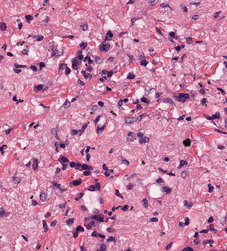
Tumor epithelial tissue: no
Tumor-associated stroma tissue: yes
Normal tissue: no